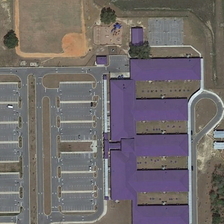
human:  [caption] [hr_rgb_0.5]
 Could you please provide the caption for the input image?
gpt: a large building is near an almost empty parking lot and a baseball field .

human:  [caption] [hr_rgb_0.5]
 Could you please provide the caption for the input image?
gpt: a large building is near an almost empty parking lot and a baseball field .

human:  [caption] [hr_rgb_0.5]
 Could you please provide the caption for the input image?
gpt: a large building is near an almost empty parking lot and a baseball field .

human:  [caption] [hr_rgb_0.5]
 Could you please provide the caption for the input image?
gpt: a large building is near an almost empty parking lot and a baseball field .

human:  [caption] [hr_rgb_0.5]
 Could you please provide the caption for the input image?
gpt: a large building is near an almost empty parking lot and a baseball field .